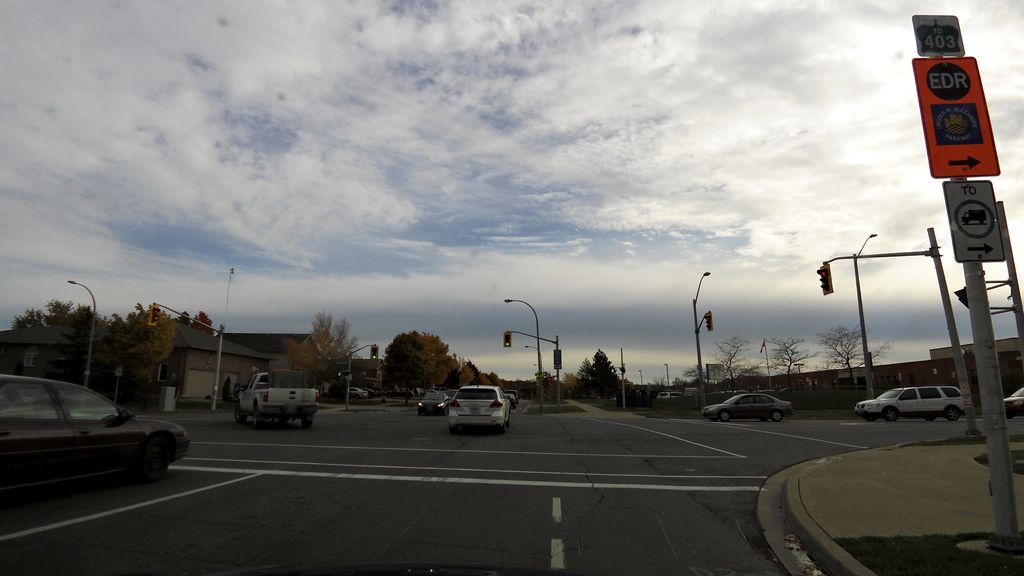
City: hamilton